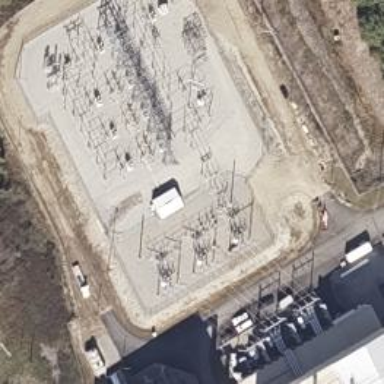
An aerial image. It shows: Switch used for power control.